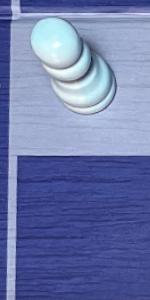
Label: Empty